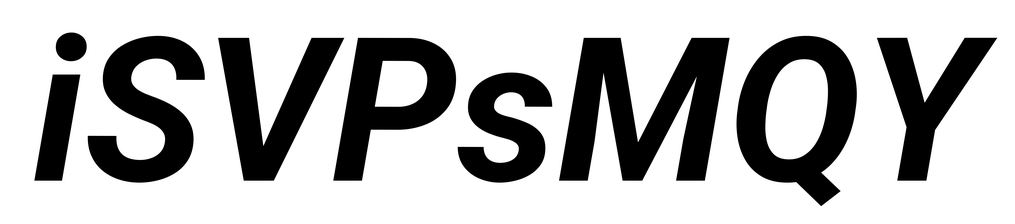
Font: Roboto-Italic_Bold_Italic